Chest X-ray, PA view. Patient: 39 years old, sex F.
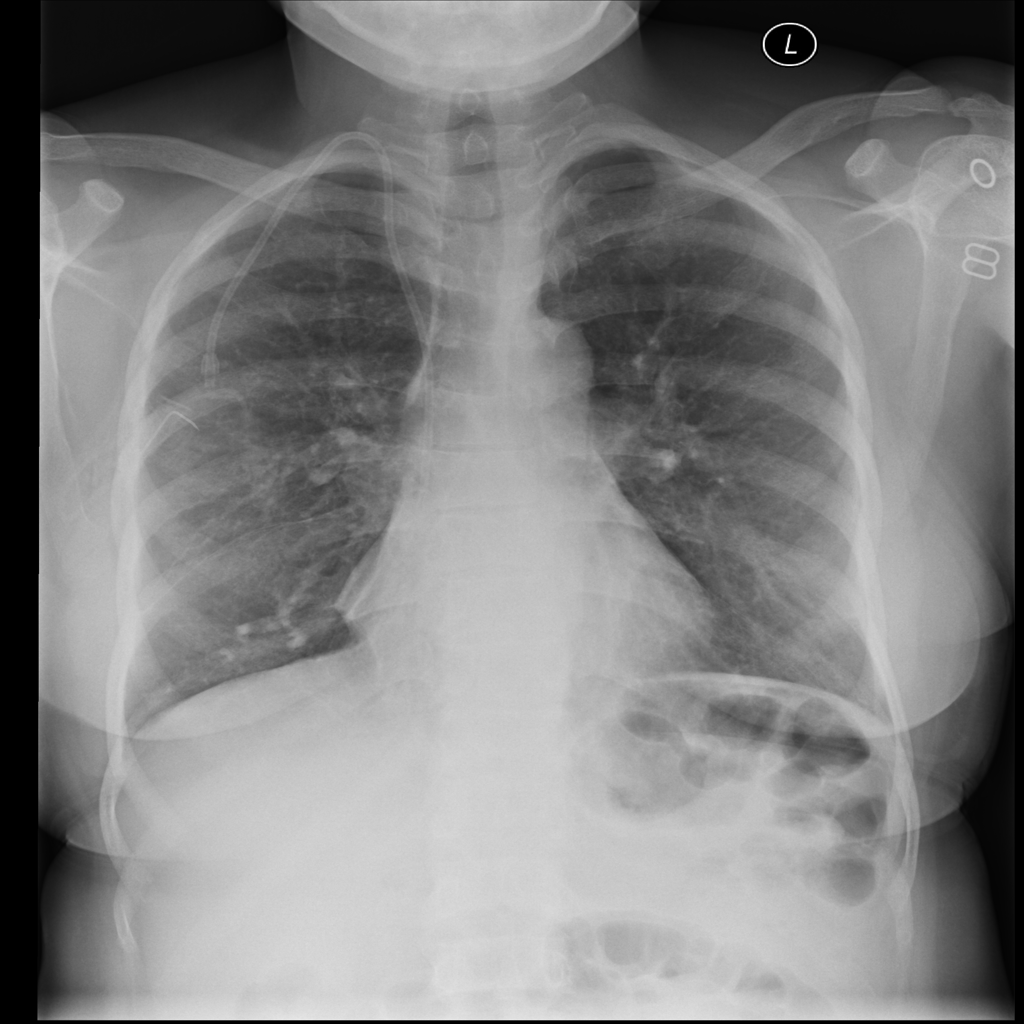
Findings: No Finding